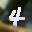
Label: 4